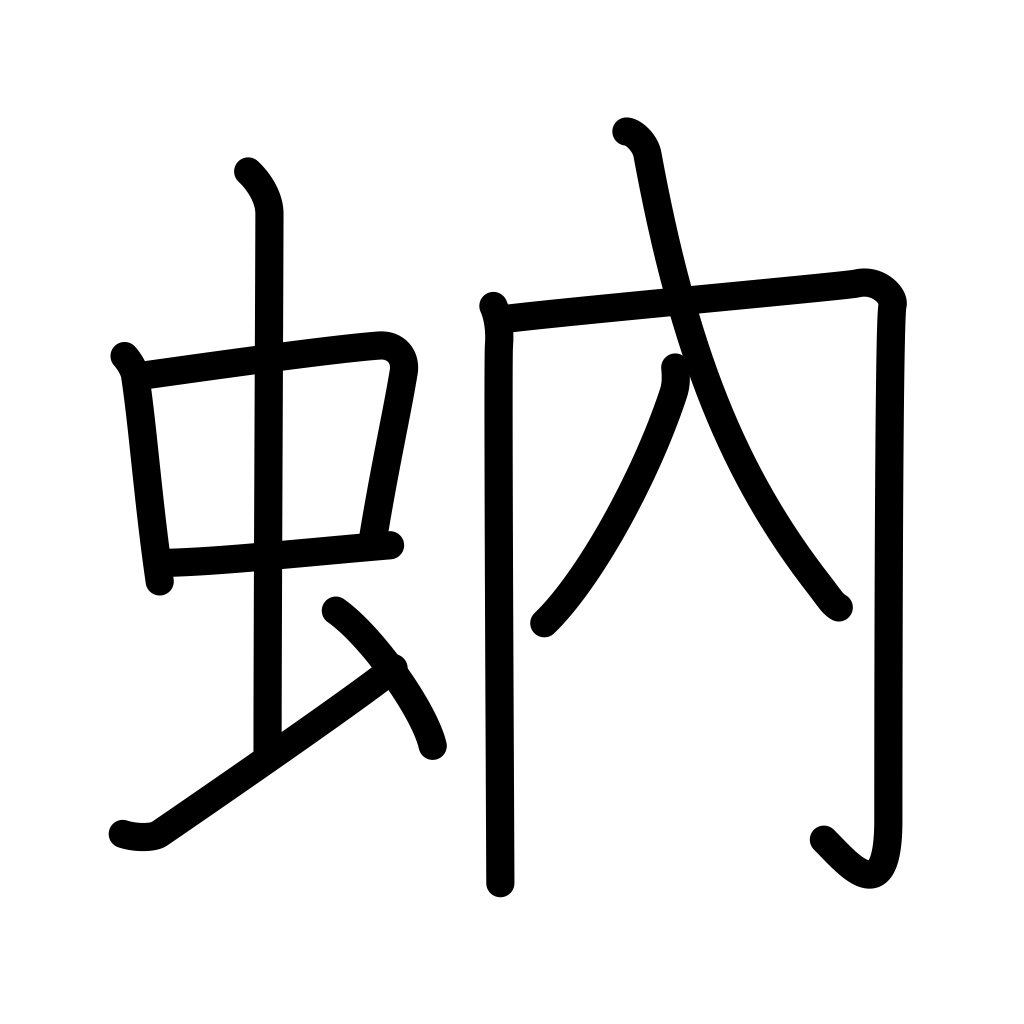
Meaning: gnat, sand fly